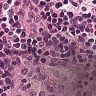
Metastatic tissue present: no